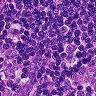
Metastatic tissue present: yes